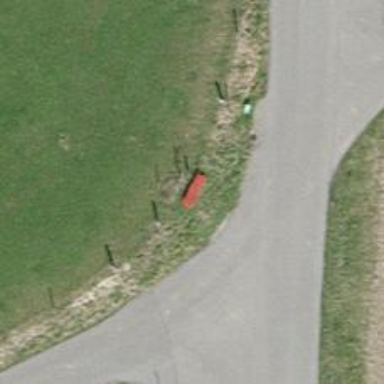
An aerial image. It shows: Red bench.